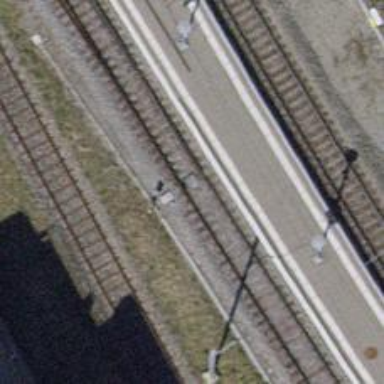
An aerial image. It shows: Railway switch.